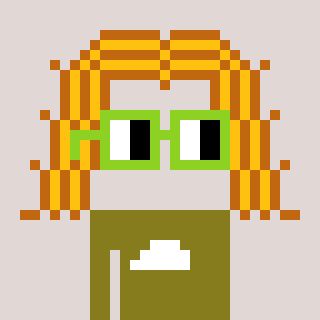
a pixel art character with square light green glasses, a hair-shaped head and a gunk-colored body on a warm background